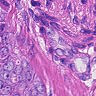
Metastatic tissue present: yes